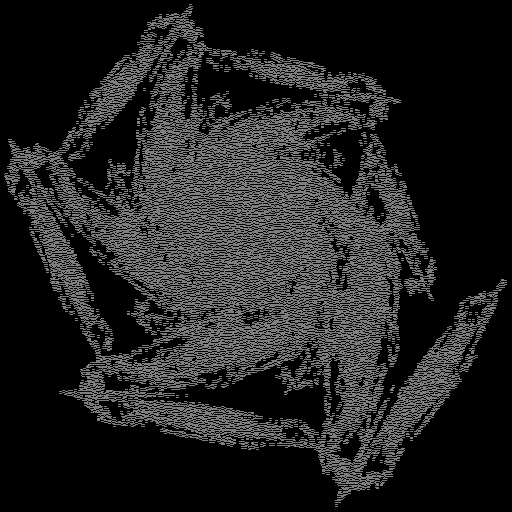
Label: morningglory